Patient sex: M
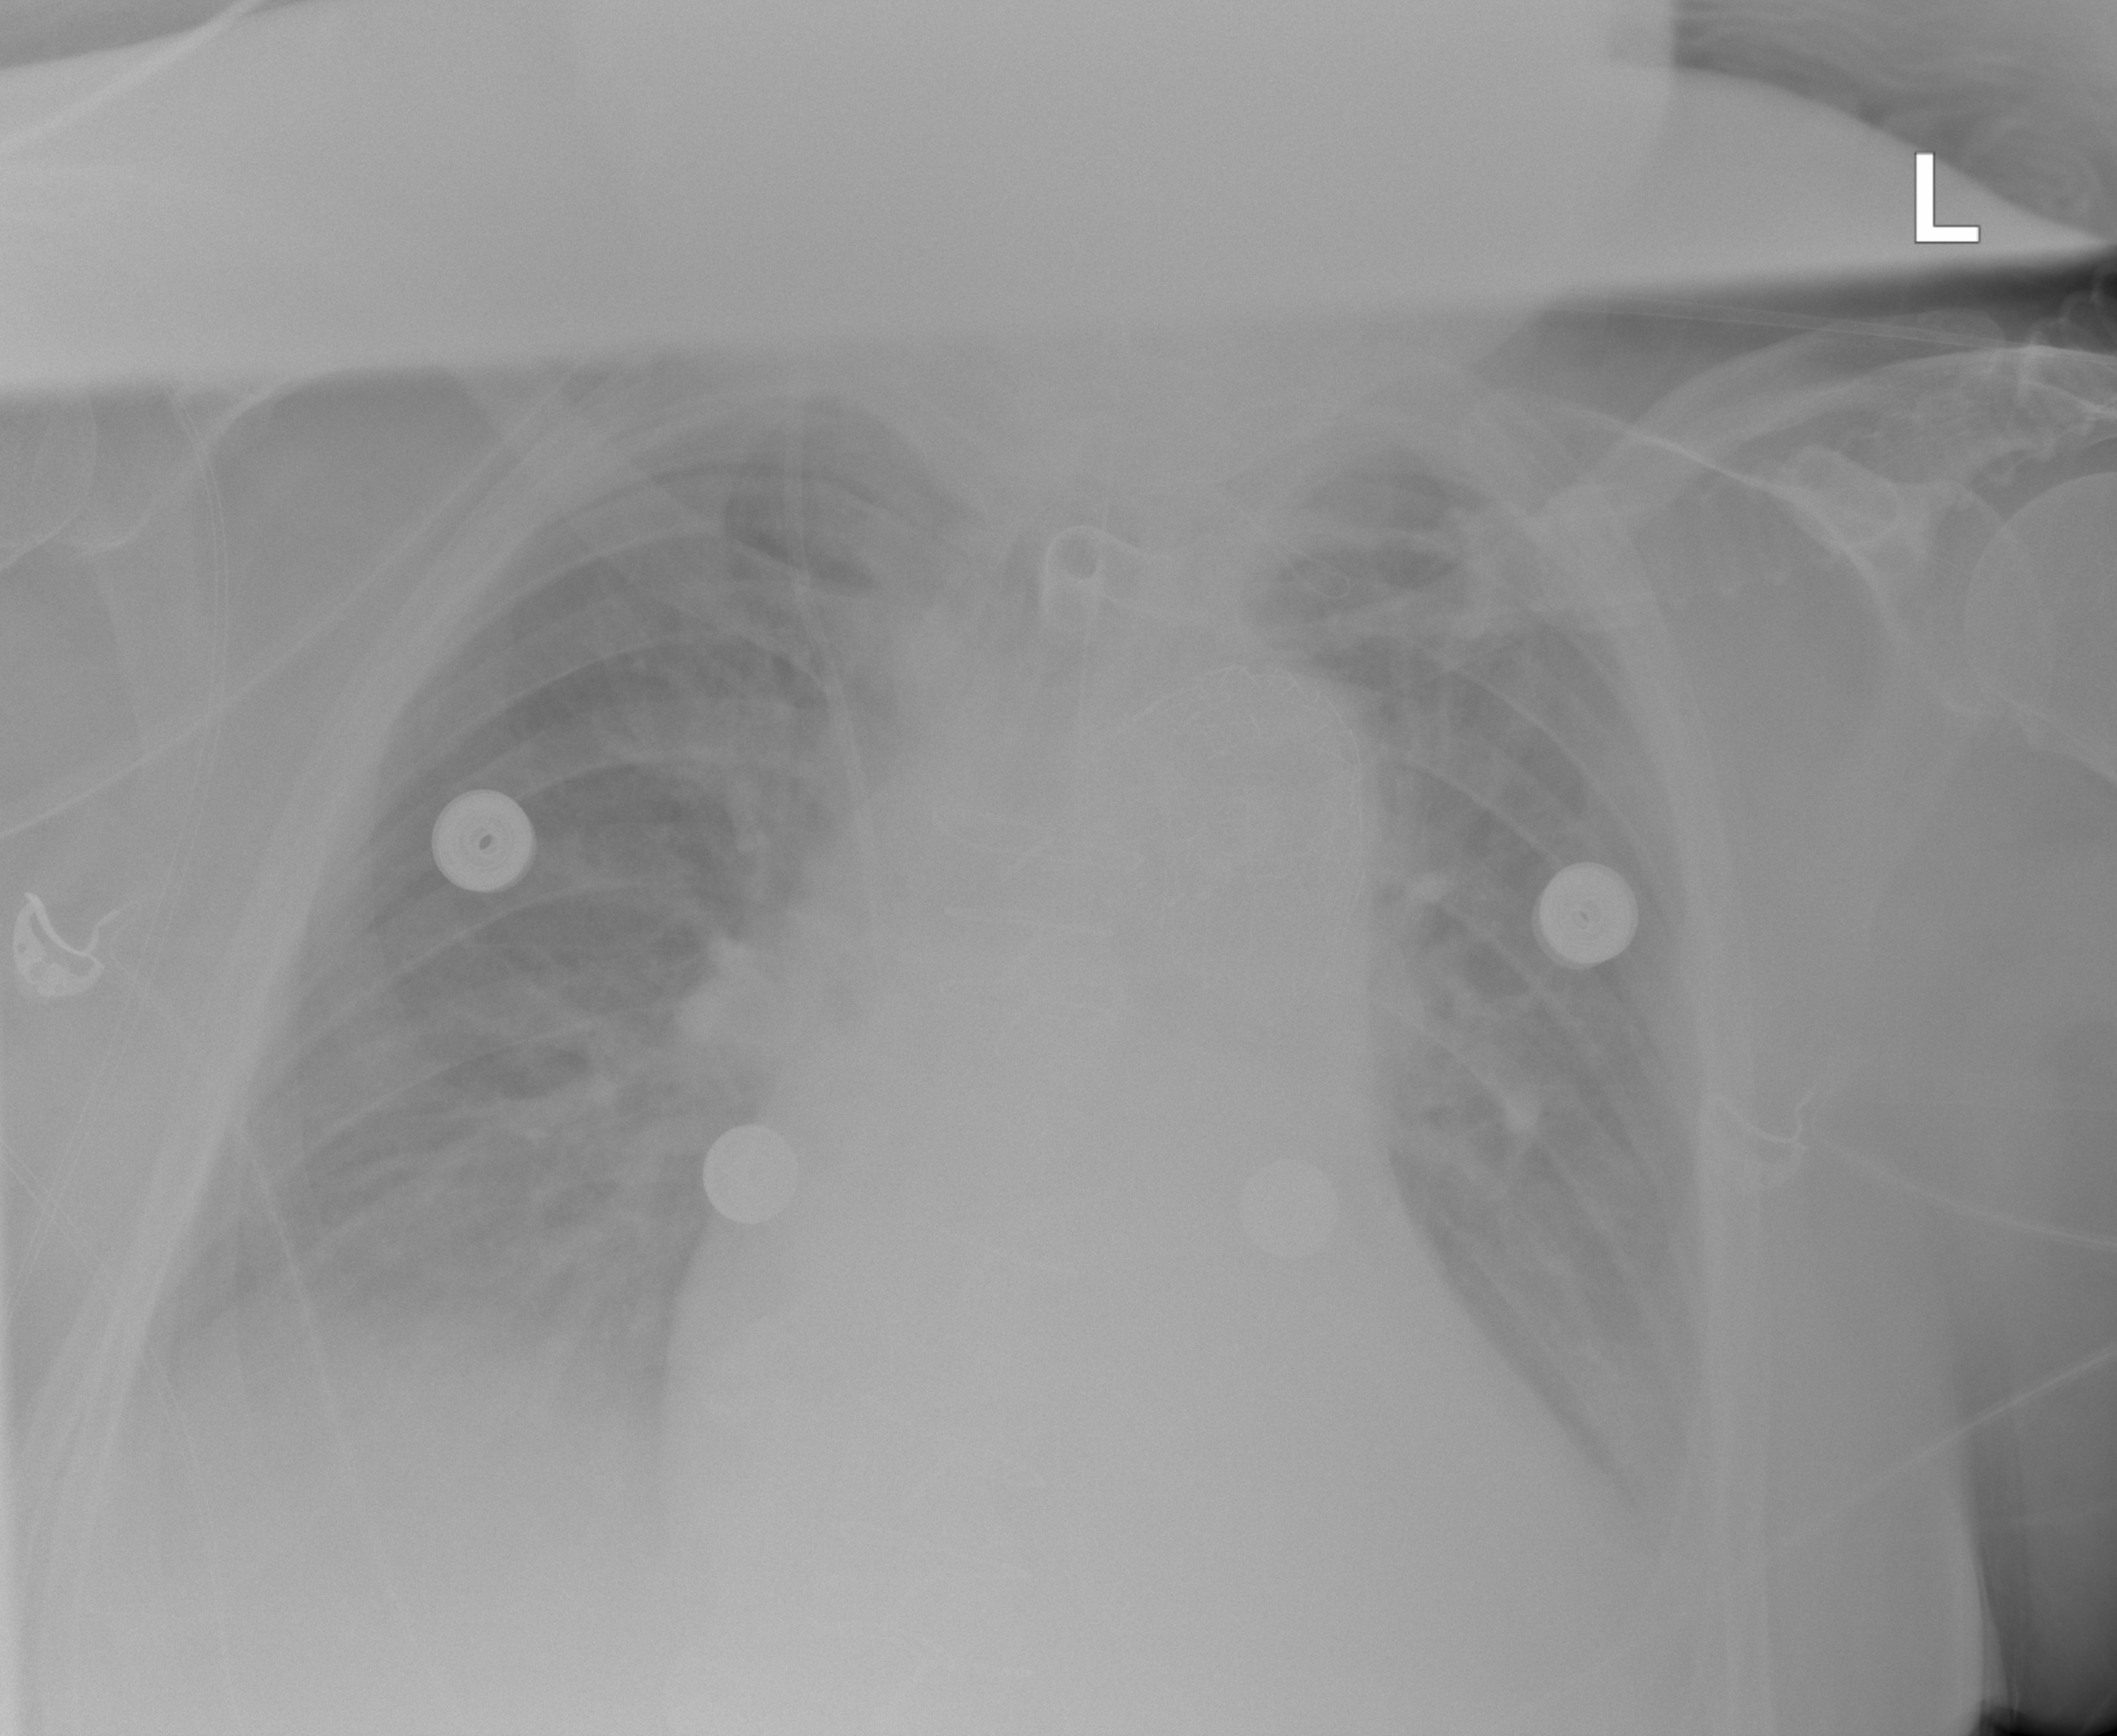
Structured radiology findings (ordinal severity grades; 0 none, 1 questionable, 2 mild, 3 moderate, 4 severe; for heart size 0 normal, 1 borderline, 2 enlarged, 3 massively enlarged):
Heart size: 2
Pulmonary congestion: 0
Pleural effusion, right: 2
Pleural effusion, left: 2
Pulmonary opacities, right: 0
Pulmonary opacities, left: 0
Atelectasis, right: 2
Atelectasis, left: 2